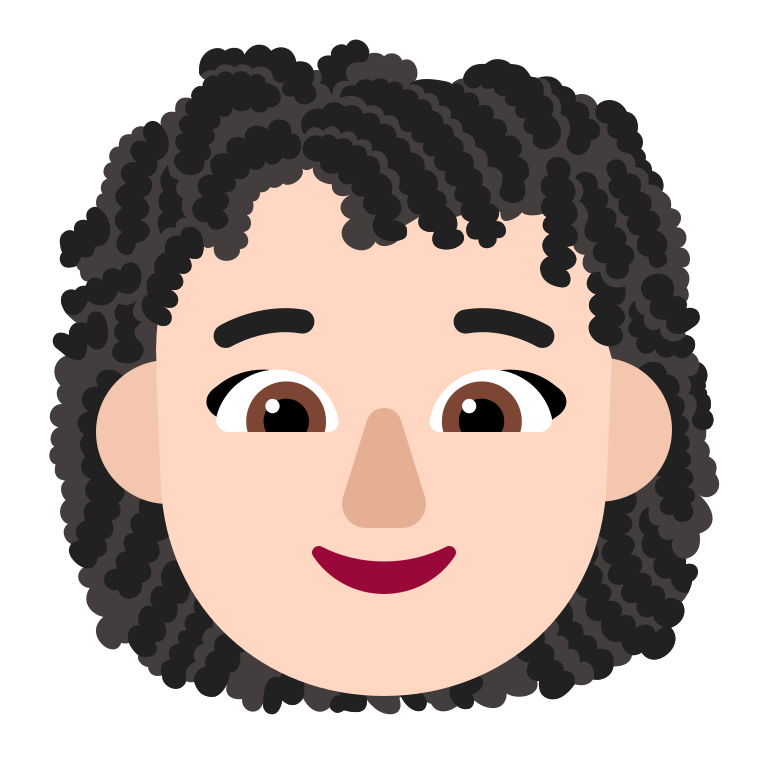
woman curly hair flat light